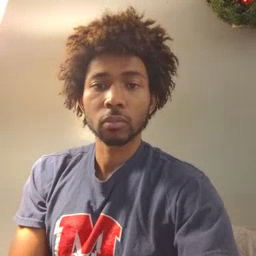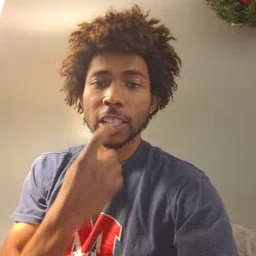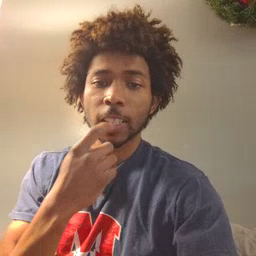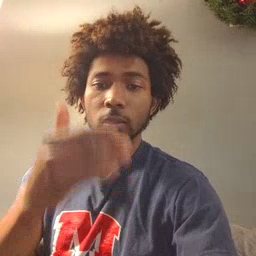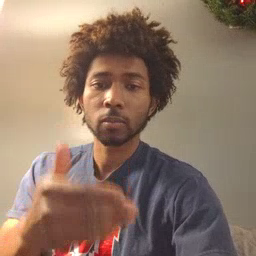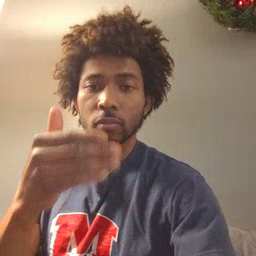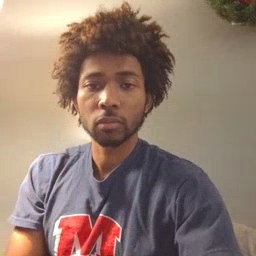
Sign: glasswindow